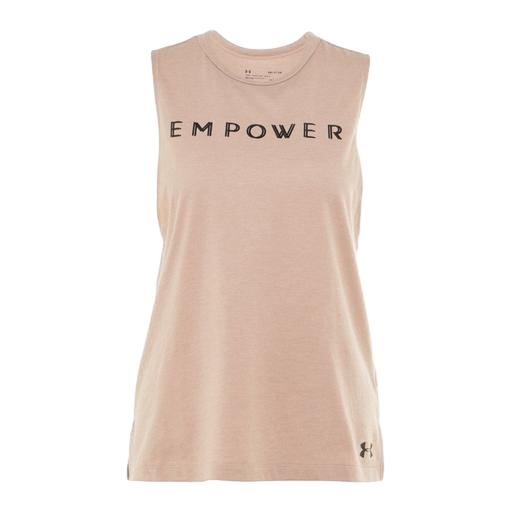
authentic ua muscle t-shirt, branded tank-top, multicolor women’s ua power, white background